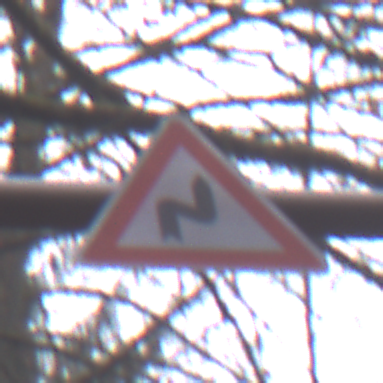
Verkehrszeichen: DoppelkurveRechts
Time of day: Midday
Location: Outdoor (Nature)
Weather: Overcast
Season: Autumn
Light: Natural